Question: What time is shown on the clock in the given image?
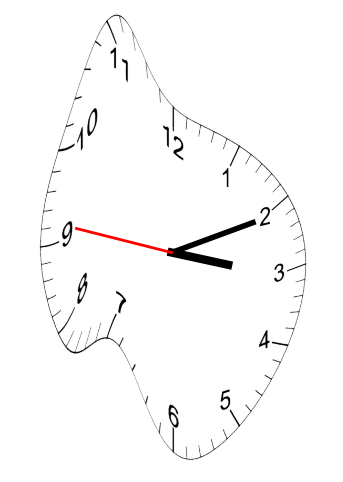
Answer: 03:10:46